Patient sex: F
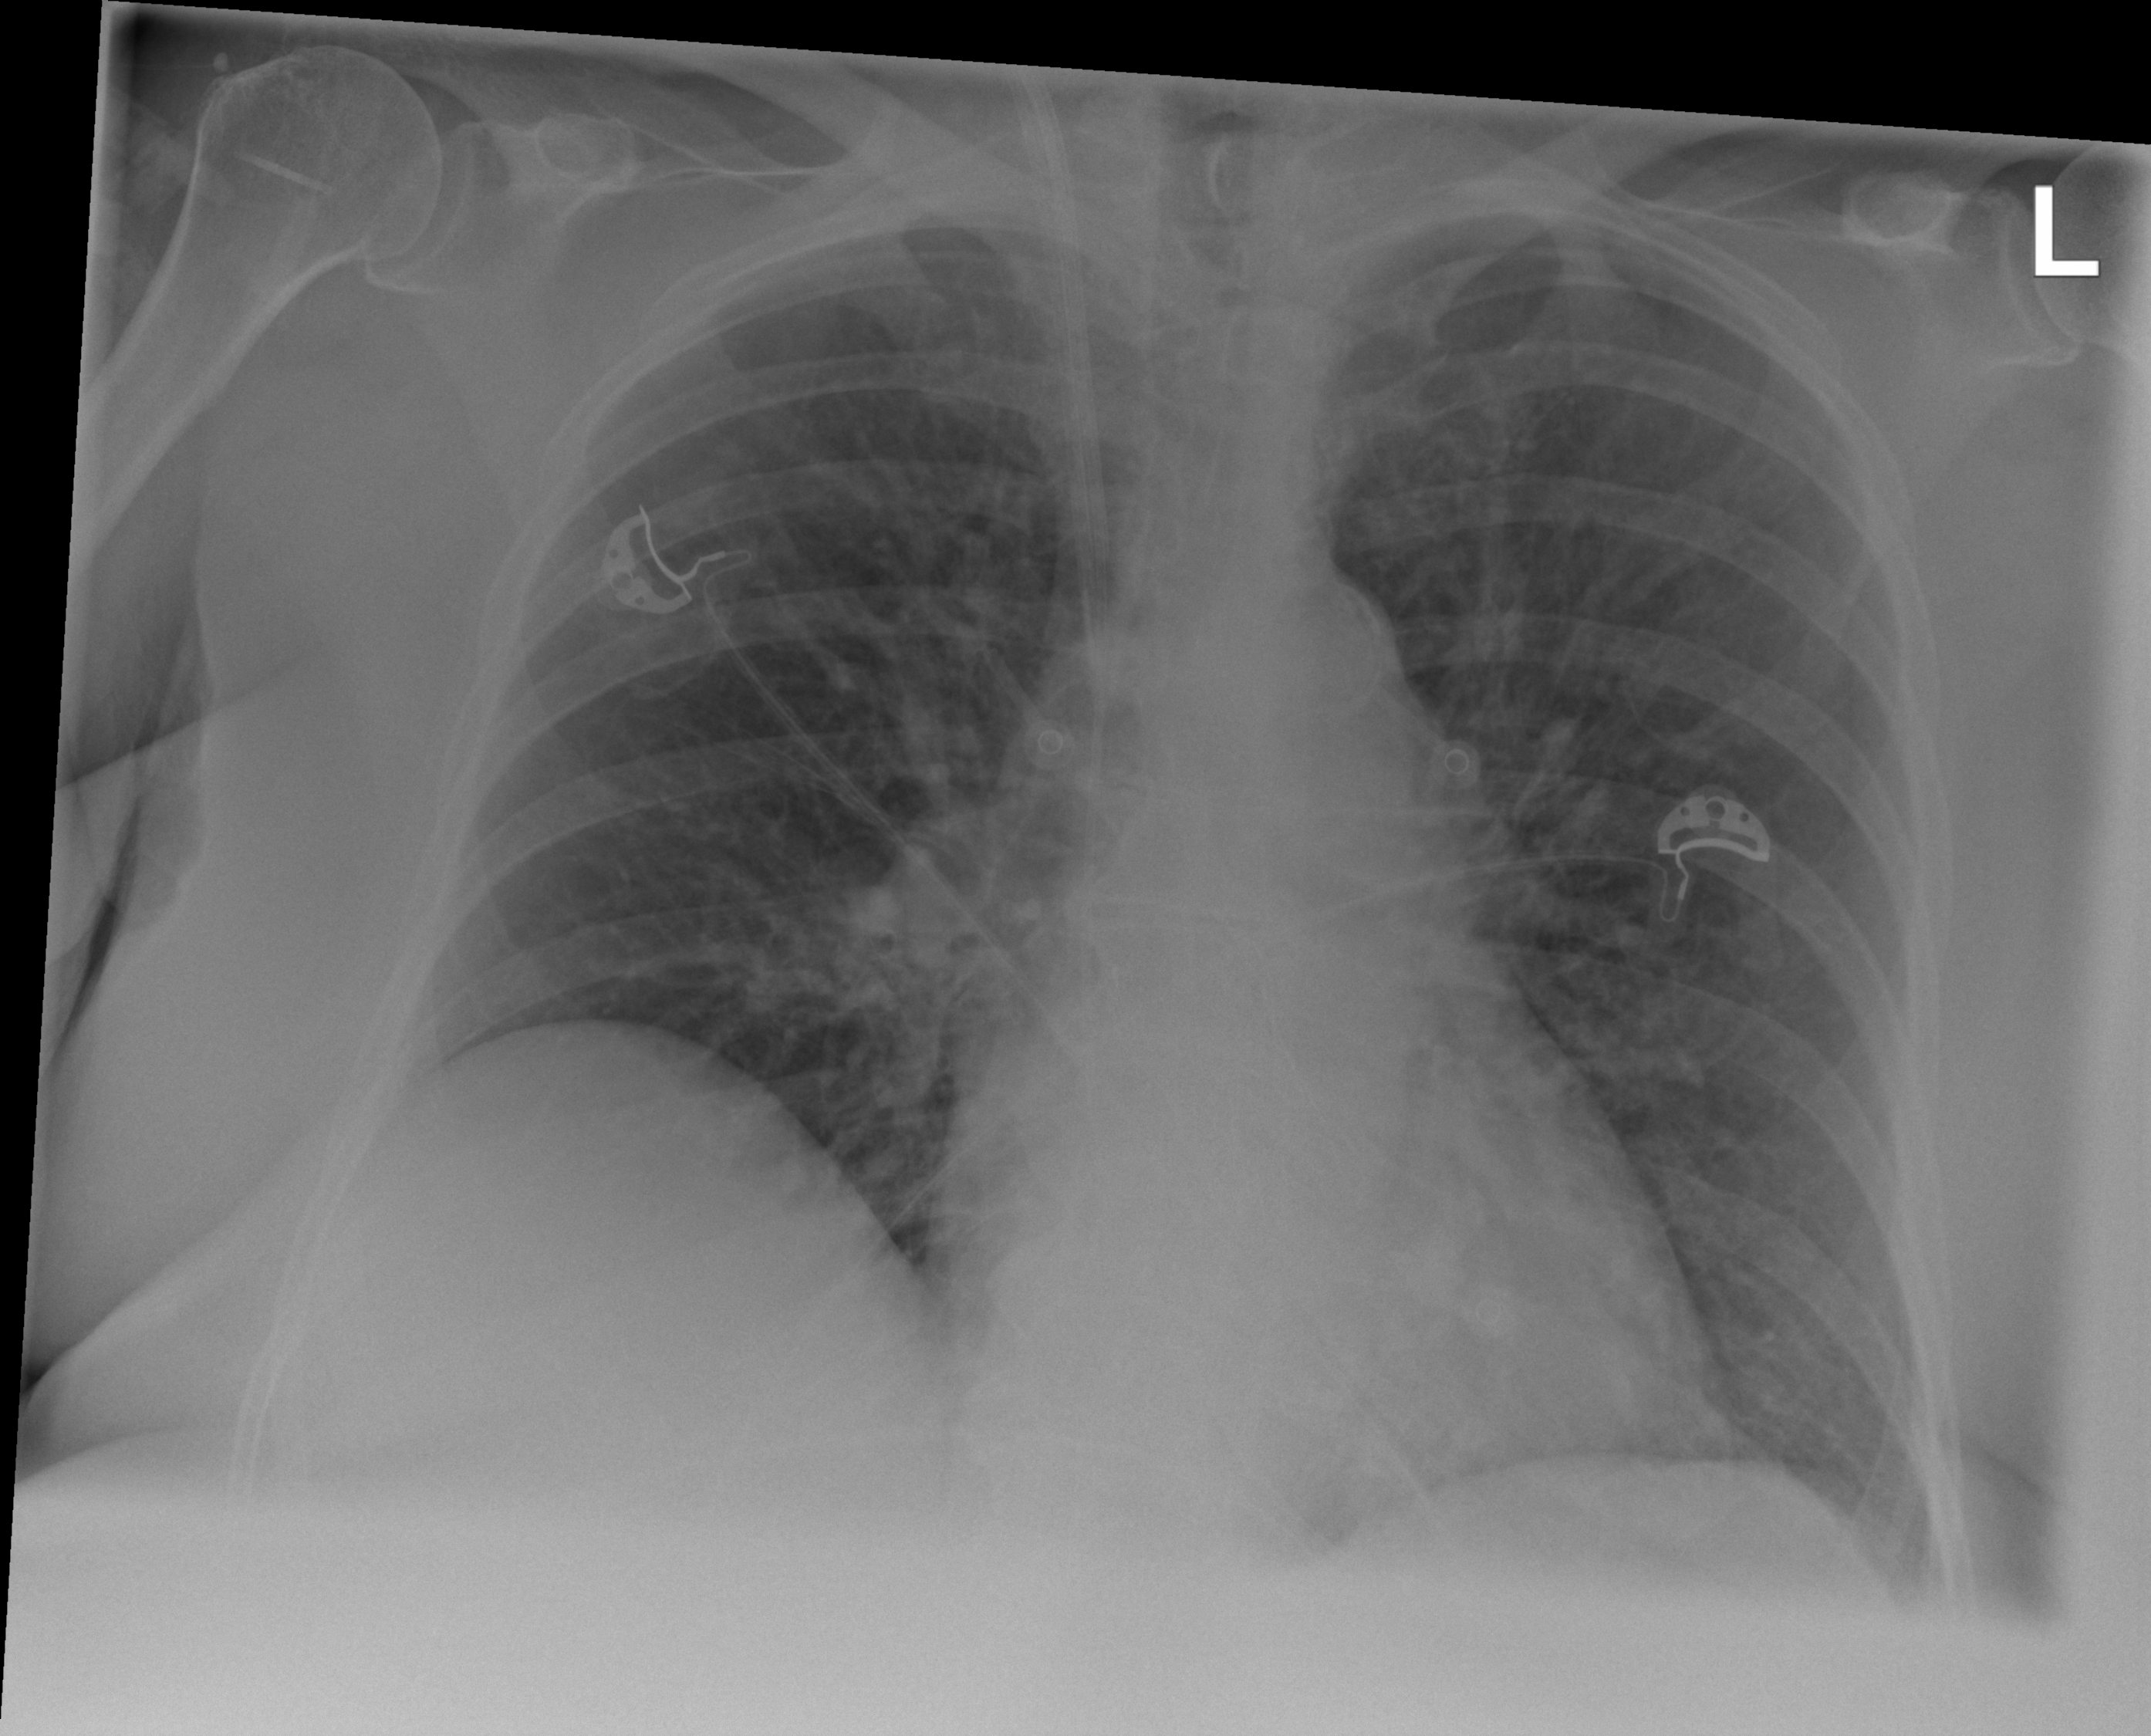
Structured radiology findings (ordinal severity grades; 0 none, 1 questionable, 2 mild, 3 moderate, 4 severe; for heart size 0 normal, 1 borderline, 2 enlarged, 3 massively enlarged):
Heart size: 0
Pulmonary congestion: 2
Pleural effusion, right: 0
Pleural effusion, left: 0
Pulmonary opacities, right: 0
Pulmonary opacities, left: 0
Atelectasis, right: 2
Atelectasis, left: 0